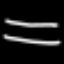
Label: line